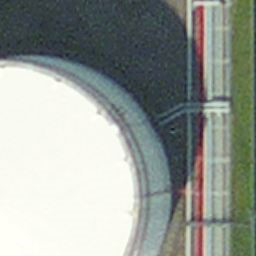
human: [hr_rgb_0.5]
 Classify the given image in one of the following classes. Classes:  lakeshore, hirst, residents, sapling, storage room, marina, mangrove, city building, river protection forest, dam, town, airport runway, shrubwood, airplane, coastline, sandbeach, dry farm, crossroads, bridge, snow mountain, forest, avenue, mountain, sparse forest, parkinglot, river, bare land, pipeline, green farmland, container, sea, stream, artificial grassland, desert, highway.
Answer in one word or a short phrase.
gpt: storage room